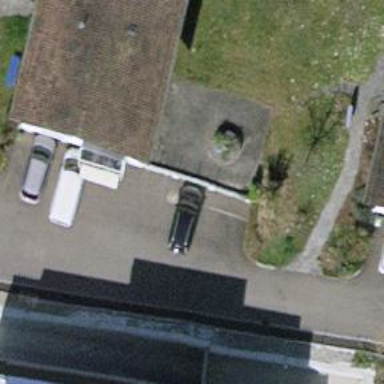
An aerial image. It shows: Part of building.